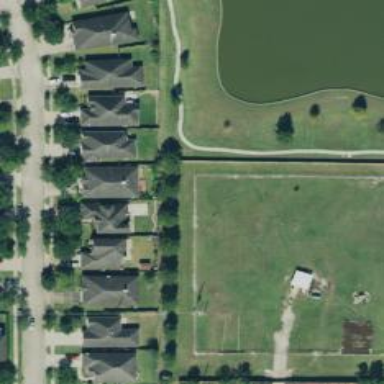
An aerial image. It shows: Fence.